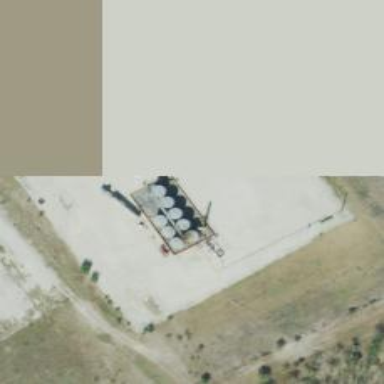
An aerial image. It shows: Storage tank with man-made structure.